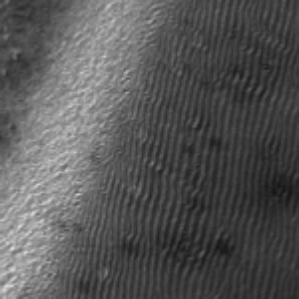
Label: frost